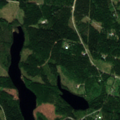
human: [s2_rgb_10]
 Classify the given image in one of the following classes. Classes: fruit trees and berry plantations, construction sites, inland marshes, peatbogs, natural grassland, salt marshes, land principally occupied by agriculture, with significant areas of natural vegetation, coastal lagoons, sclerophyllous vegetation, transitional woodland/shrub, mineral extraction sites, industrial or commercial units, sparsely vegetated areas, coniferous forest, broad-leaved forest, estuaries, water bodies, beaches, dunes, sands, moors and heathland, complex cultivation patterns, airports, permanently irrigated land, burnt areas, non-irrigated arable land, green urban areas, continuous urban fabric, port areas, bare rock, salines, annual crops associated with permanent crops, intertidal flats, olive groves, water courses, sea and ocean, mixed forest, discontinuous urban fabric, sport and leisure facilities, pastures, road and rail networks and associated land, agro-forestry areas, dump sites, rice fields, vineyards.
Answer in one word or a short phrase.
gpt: coniferous forest, mixed forest